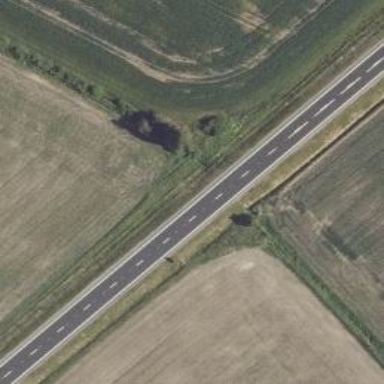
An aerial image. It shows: Asphalt road designated as trunk highway.